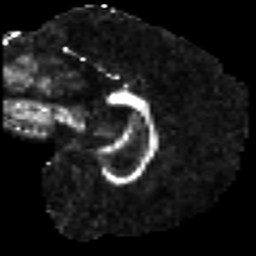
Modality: FA
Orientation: sagittal
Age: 46
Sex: male
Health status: ill
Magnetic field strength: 3 T
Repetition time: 9 s
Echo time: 0.093 s